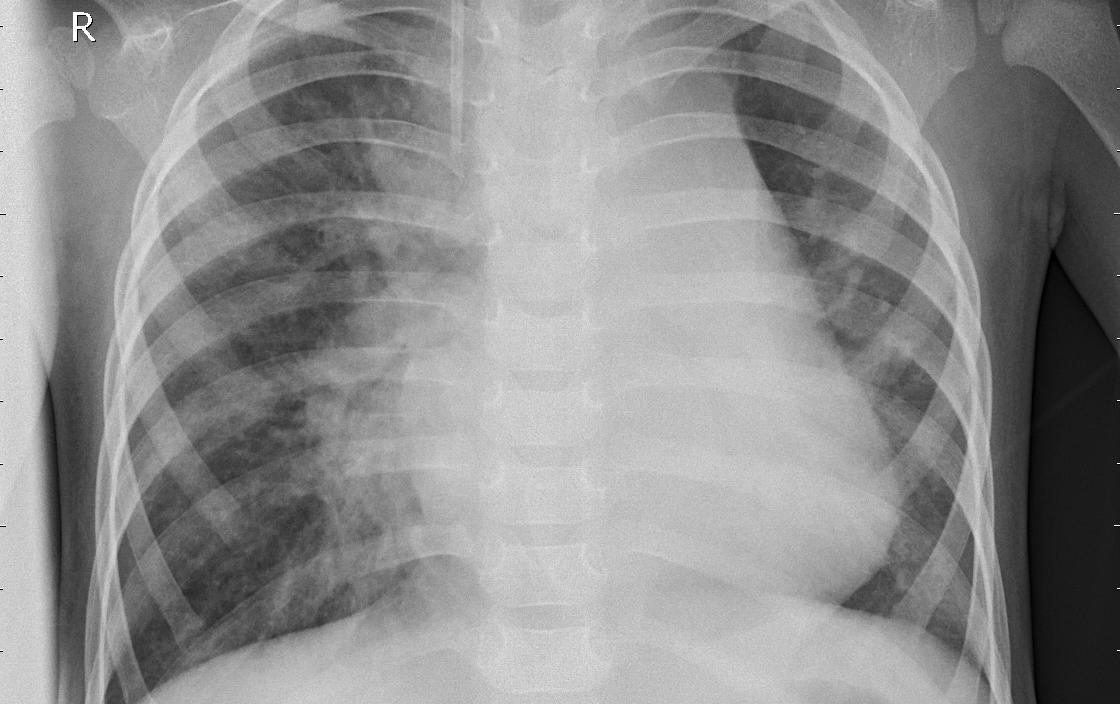
Diagnosis: PNEUMONIA